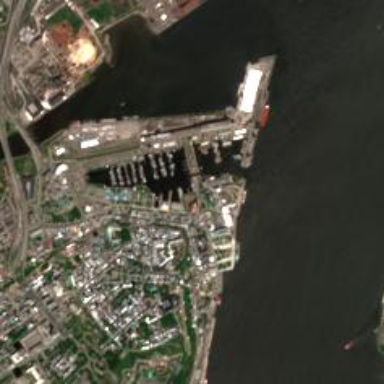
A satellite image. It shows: Man-made quay.